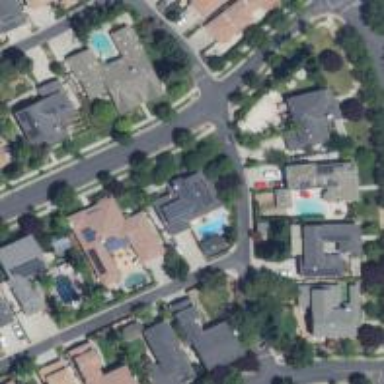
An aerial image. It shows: Outdoor swimming pool which is inground. This leisure land feature provides refreshing space for relaxation.